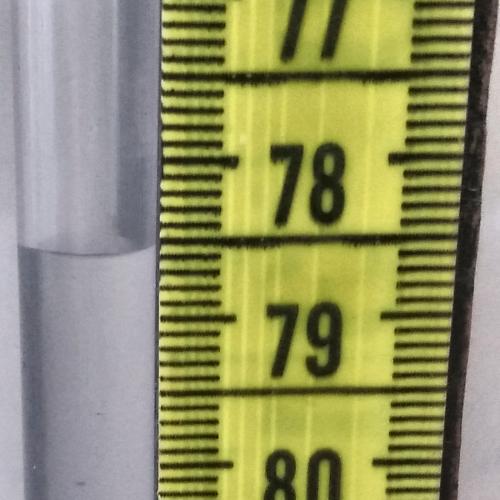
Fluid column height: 78.5 cm